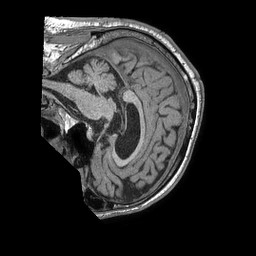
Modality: T1w
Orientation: sagittal
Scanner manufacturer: philips
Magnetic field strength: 1.5 T
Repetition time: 0.007707 s
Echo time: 0.003512 s